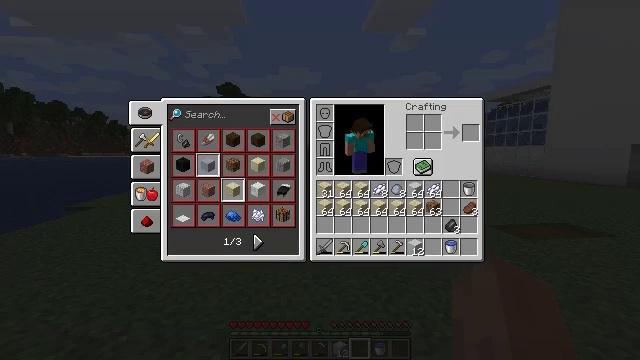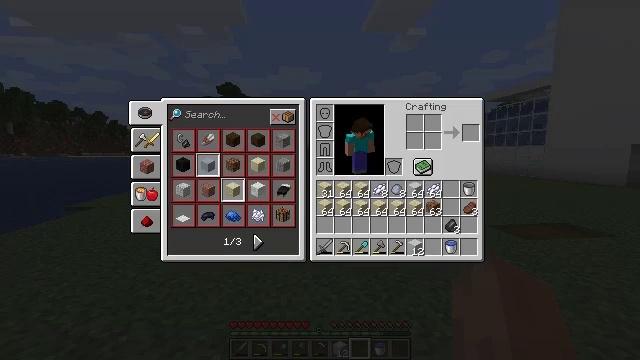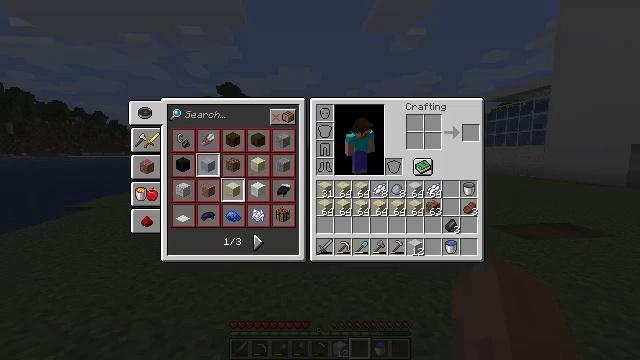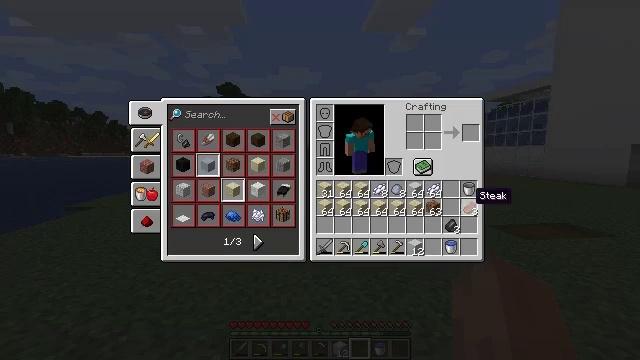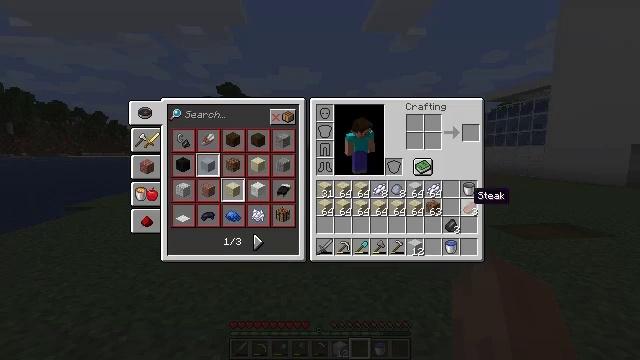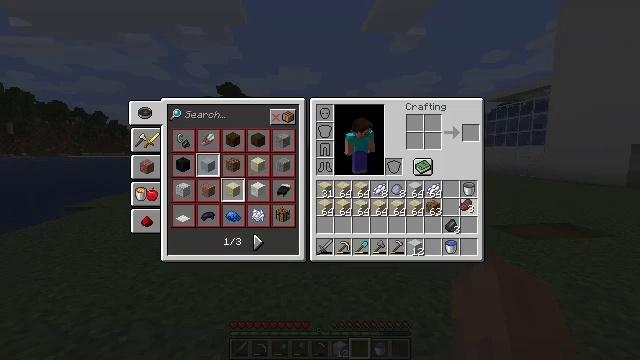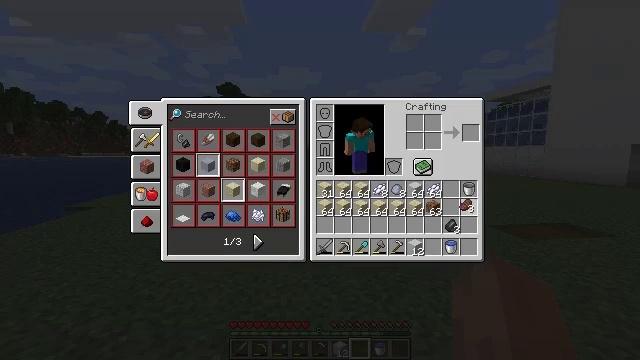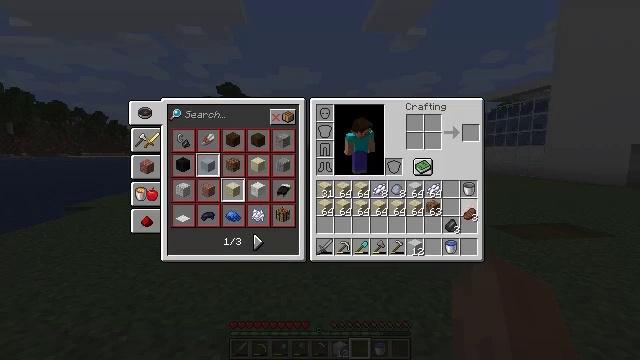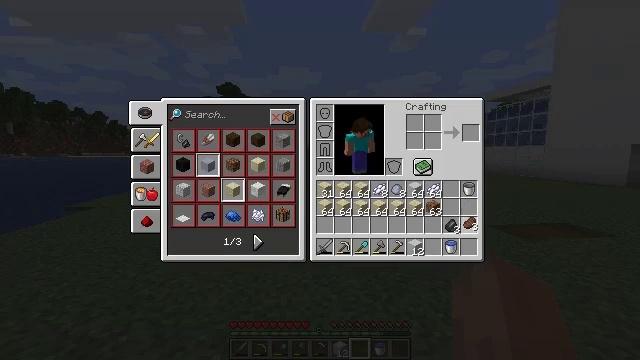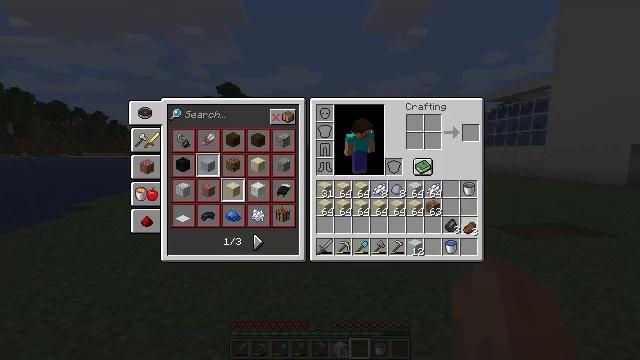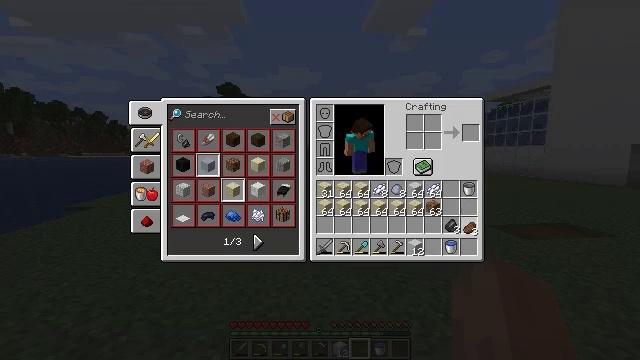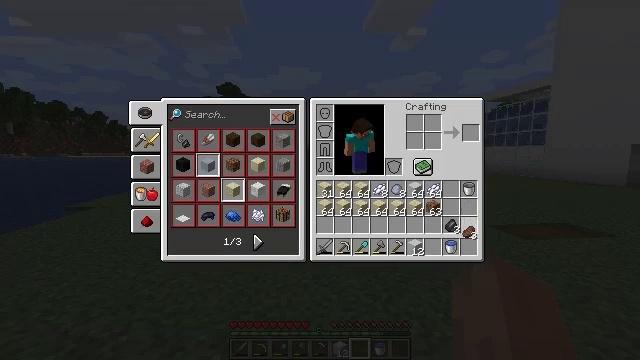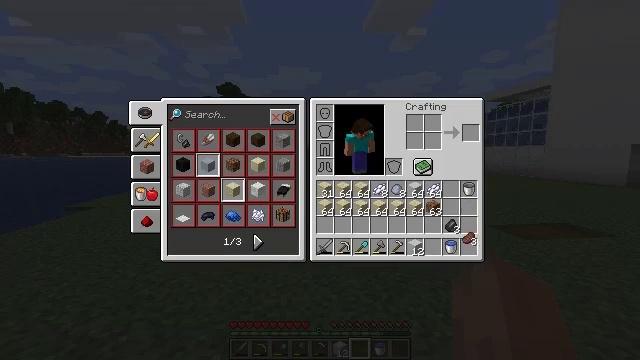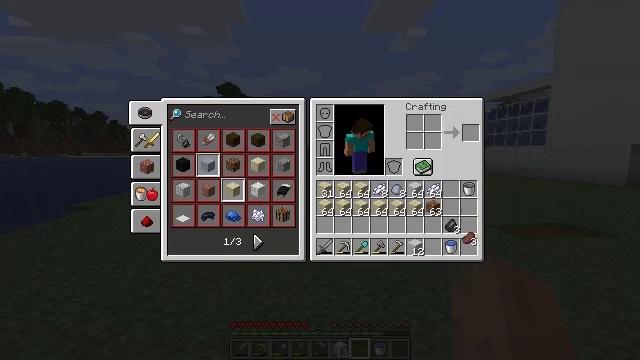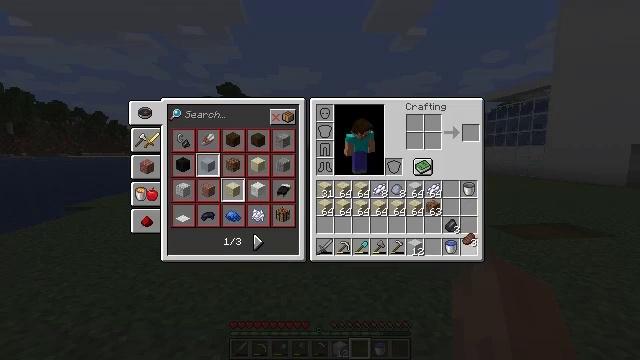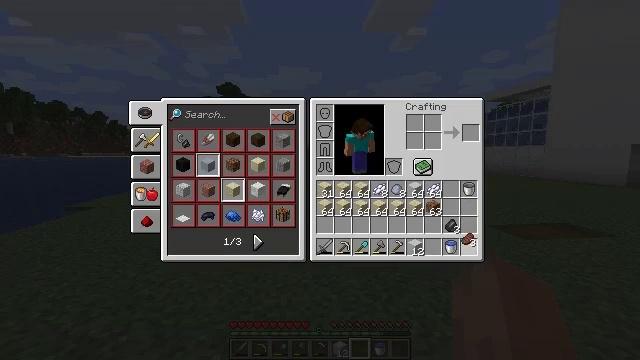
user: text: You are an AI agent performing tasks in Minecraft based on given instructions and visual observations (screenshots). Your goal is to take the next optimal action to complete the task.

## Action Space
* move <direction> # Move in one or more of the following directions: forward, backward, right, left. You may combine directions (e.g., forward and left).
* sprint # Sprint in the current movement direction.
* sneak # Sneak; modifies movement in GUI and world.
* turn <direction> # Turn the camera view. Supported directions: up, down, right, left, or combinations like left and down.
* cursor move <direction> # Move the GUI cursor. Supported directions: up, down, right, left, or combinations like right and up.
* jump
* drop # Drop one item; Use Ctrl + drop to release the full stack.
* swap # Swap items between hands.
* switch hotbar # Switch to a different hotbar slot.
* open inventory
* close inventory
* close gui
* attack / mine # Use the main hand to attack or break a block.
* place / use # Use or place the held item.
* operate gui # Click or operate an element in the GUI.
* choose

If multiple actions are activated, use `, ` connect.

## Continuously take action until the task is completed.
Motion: motion action
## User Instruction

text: drop white concrete
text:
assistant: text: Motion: turn right
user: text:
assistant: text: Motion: turn left
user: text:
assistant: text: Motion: turn left and up
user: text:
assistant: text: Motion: no_op
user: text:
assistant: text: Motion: attack / mine
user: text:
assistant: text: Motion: attack / mine
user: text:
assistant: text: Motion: turn down
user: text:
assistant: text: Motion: turn down
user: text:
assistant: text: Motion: no_op
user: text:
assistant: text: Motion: no_op
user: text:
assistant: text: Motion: no_op
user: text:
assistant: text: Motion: no_op
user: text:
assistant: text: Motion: no_op
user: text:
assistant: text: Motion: attack / mine
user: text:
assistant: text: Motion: attack / mine
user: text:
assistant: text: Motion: attack / mine
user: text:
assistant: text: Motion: attack / mine
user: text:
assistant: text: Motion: no_op
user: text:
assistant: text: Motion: no_op
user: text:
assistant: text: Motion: no_op
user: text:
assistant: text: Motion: no_op
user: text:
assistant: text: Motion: no_op
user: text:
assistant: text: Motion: no_op
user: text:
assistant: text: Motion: no_op
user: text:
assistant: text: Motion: no_op
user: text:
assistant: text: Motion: no_op
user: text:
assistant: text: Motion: turn right and up
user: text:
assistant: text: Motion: turn right and up
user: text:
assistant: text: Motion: turn right and up
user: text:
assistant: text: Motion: move forward